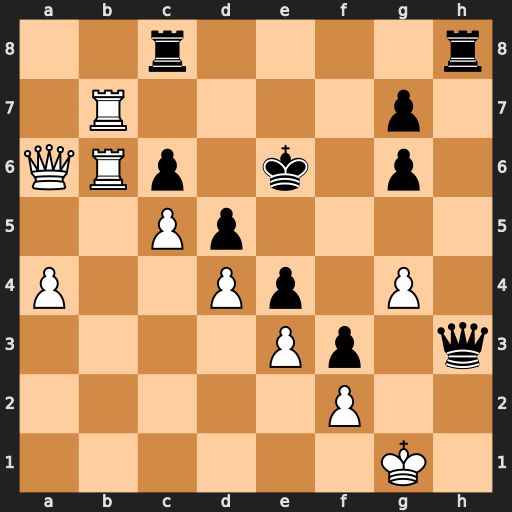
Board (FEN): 2r4r/1R4p1/QRp1k1p1/2Pp4/P2Pp1P1/4Pp1q/5P2/6K1
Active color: w
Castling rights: -
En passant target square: -
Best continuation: Rxc6+ Rxc6 Qxc6#